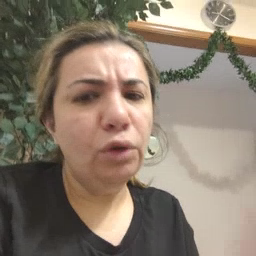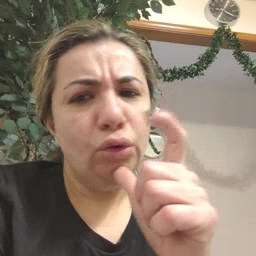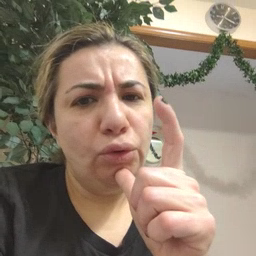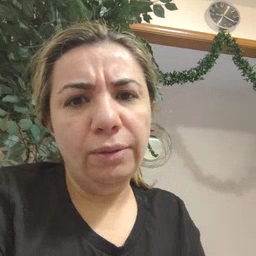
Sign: who